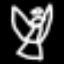
Label: angel